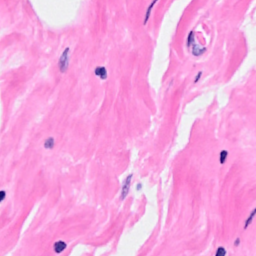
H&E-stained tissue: Breast